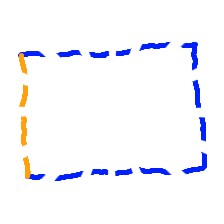
Shape: rectangle